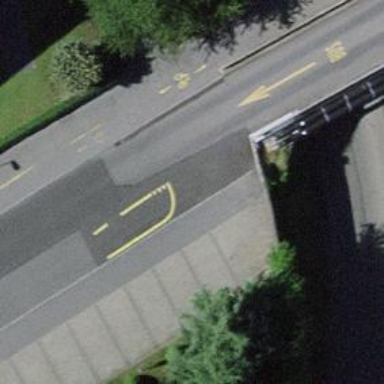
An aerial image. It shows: Kerb barrier.